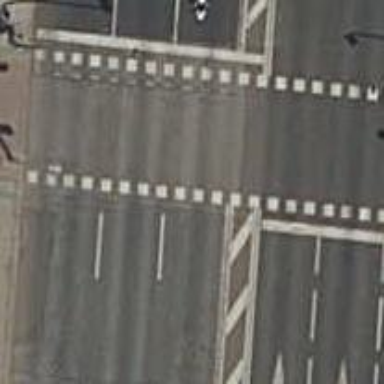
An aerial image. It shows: Crossing with traffic signals.